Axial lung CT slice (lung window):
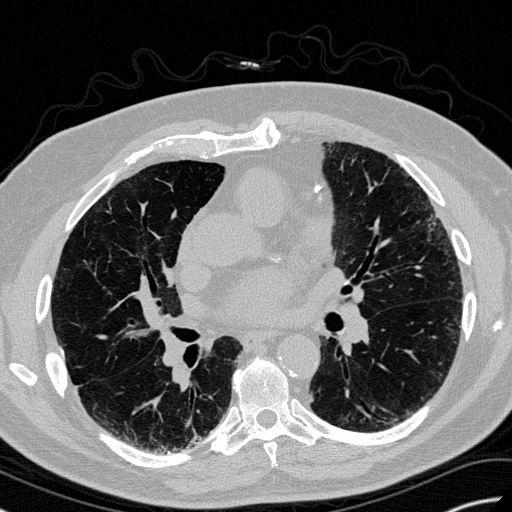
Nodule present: no